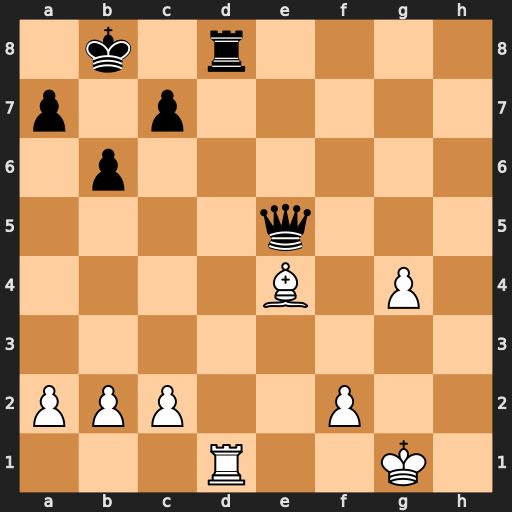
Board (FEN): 1k1r4/p1p5/1p6/4q3/4B1P1/8/PPP2P2/3R2K1
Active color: w
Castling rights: -
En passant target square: -
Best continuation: Rxd8#